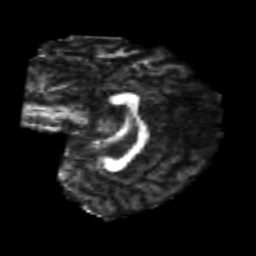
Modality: FA
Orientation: sagittal
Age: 22
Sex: male
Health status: healthy
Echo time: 0.074 s